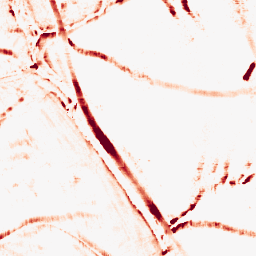
Category: morphological
Decomposition family: morphological_rect
Decomposition parameters: operation: opening
width: 10
height: 10
Upsampling method: linear_exact
Upsampling parameters: scale: 4
Upsampling scale: 4